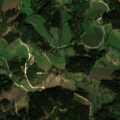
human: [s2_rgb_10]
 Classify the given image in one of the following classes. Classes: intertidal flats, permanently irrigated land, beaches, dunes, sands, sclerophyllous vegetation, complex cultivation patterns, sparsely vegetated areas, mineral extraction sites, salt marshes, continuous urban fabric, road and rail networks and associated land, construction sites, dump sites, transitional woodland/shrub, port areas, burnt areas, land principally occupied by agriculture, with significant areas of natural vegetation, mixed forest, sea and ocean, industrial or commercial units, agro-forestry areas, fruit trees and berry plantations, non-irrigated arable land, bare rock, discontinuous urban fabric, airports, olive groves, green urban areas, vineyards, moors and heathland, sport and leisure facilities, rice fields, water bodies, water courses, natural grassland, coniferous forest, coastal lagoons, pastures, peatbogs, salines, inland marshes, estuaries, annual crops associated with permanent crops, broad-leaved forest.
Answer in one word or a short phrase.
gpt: land principally occupied by agriculture, with significant areas of natural vegetation, coniferous forest, mixed forest, transitional woodland/shrub